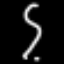
Label: squiggle